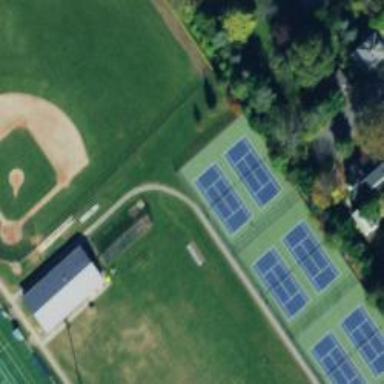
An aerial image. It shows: Tennis court in leisure pitch.